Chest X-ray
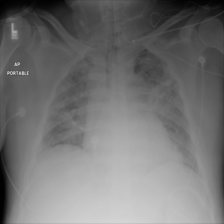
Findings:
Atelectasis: positive
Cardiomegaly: negative
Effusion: negative
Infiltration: positive
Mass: negative
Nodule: negative
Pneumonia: negative
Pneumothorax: negative
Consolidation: negative
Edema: positive
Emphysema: negative
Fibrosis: negative
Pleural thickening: negative
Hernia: negative